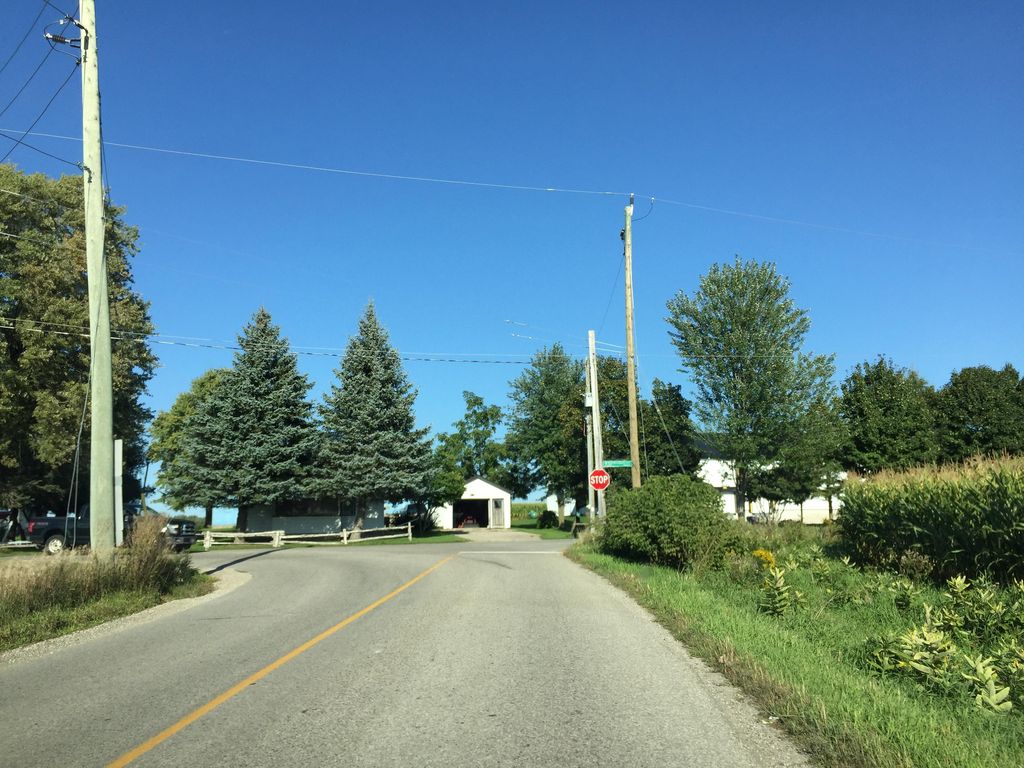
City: kitchener-waterloo